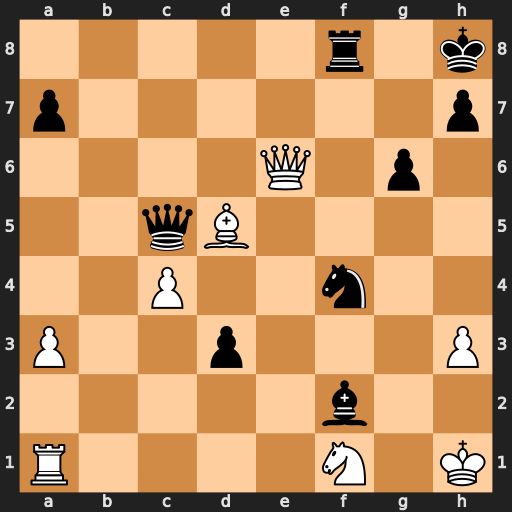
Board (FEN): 5r1k/p6p/4Q1p1/2qB4/2P2n2/P2p3P/5b2/R4N1K
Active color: w
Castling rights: -
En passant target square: -
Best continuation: Qe5+ Rf6 Qxf6#